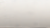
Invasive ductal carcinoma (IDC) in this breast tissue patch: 0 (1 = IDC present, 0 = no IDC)